Interaction volume radius: 10 \u00c5
Interaction volume height: 40 \u00c5
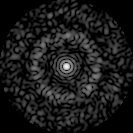
Disorder parameter: 0.8597